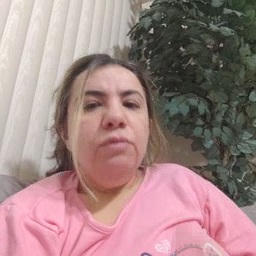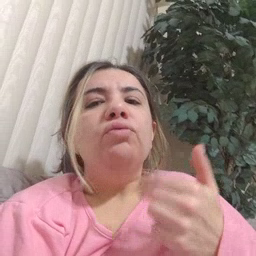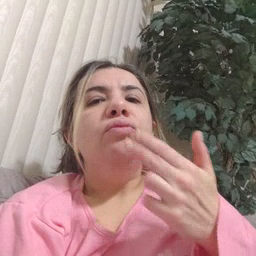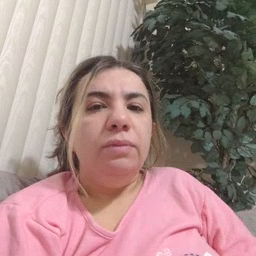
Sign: cute